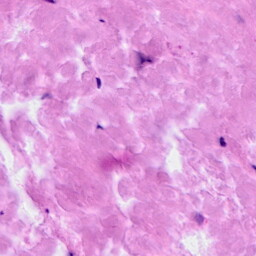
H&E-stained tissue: Breast